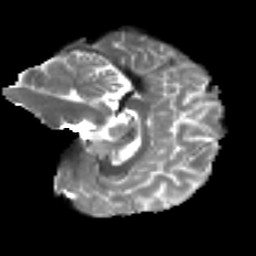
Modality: T2w
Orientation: sagittal
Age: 30
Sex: male
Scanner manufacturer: ge
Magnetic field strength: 3 T
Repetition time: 7.8 s
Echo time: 0.0609 s